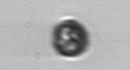
Label: Dinophyceae